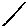
Label: line